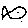
Label: fish